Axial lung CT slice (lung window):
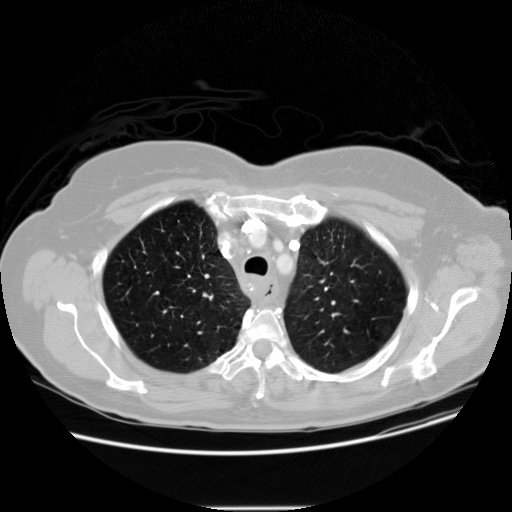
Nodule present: no